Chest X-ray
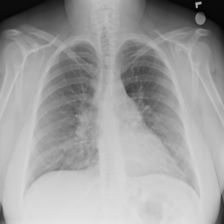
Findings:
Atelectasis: negative
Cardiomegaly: negative
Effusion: negative
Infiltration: negative
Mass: negative
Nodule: negative
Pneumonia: negative
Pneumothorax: negative
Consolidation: negative
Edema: negative
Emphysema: negative
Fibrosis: negative
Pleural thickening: negative
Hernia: negative